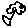
Label: flower